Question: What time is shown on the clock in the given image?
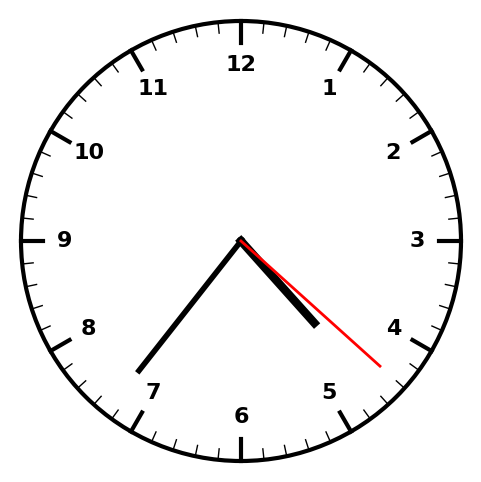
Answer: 04:36:22